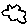
Label: cloud